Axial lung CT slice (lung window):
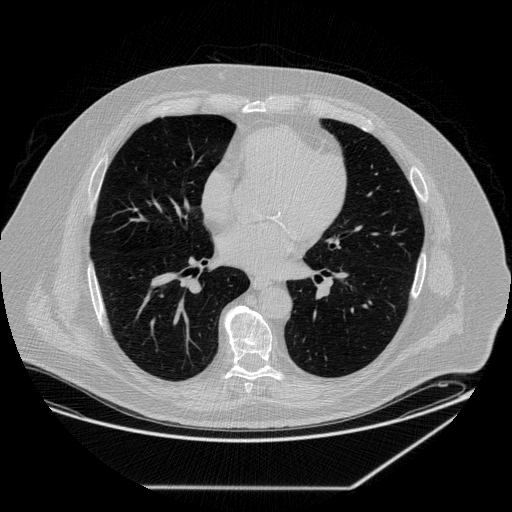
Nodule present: no